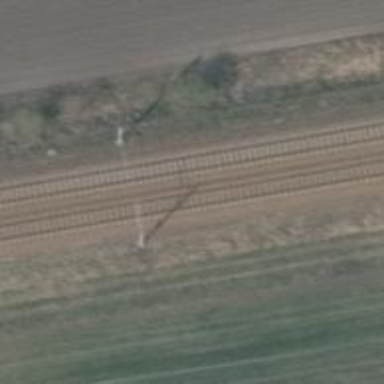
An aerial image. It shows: Milestone along the railway with catenary mast.